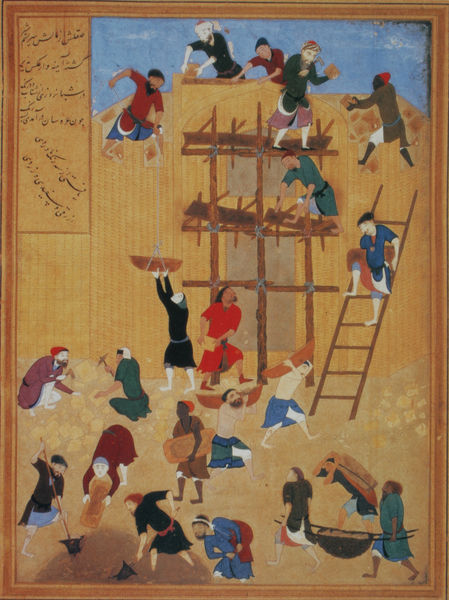
Titel: Der Bau des Palastes von Khawarnaq
Standort: London
Institution: British Library
Schlagwörter: blau, felsen, himmel, lendenschurz, mann, weiß, wolken, gelb, grün, menschen, ocker, sand, stadt, ausschnitt, braun, bunt, fenster, hell, holz, kleid, kleider, männer, orange, schwarz, skizze, tür, zeichnung, ausblick, dach, gebäude, haus, rot, schloss, tuch, wolke, beige, haube, leute, rock, alt, wand, architektur, blass, kleidung, mensch, rahmen, schale, schüssel, stein, steine, tragen, erde, hügel, kirche, boden, gewand, gold, stoff, stoffe, strick, tücher, personen, person, arbeit, karren, sack, turm, beine, bein, schrift, arbeiten, last, lehm, säcke, trage, afrika, fels, wüste, zug, mauer, graphik, lila, ziehen, füsse, arbeiter, karre, rundbogen, schubkarre, leiter, treppe, kopftuch, inschrift, streifen, korb, bretter, schriftzeichen, tor, wände, strümpfe, eingang, gefäß, gerüst, hacken, hautfarbe, fuss, moschee, orient, orientalisch, beton, seil, seilzug, festung, brett, asien, illustration, text, beschriftung, beutel, sandfarben, china, öffnung, arabisch, handwerker, werkzeug, sklave, mauern, hammer, kopftücher, graben, stadtmauer, tempel, turban, träger, arabien, bau, sklaven, hacke, schaufel, aufzug, babel, bauen, aufbau, baustelle, maurer, schippen, zeichung, bauarbeiten, lendenschutz, bauarbeiter, hausbau, holzgerüst, werkzeuge, schaufeln, turmbau, mischen, nordafrika, iran, leitern, lehmziegel, lehmmauer, schütte, abuarbeiter, jemen, lehmbau, mongolisch, schibam, schippe, schlae, chinesische mauer, turm zu babel, hitler?, holschnitt, lol fail, moshee, icbaustelle, breige